Question: I'm currently using Xcode 5.0.2.I noticed that when i create a model file and group the model flies in project navigation on right side of the model name greyish letter 'A' and on the right side of the project name greyish 'M' appeared.

Can anybody please tell me what is the meaning of 'A' and 'M'? Why does it appear when i create a model group?Thanks!
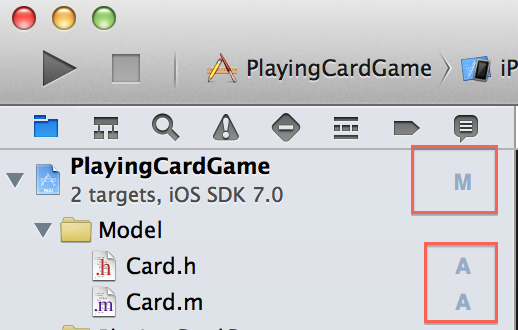
Answer:
This relates to source control.